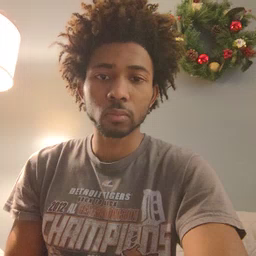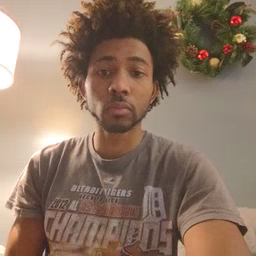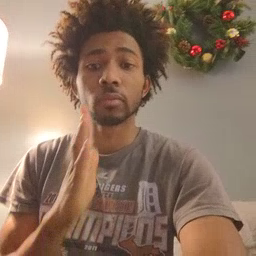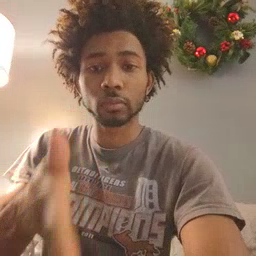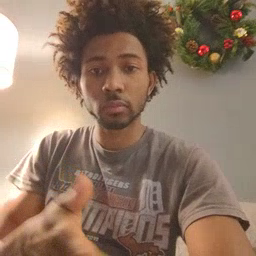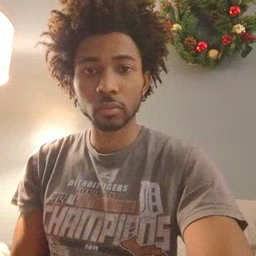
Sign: after